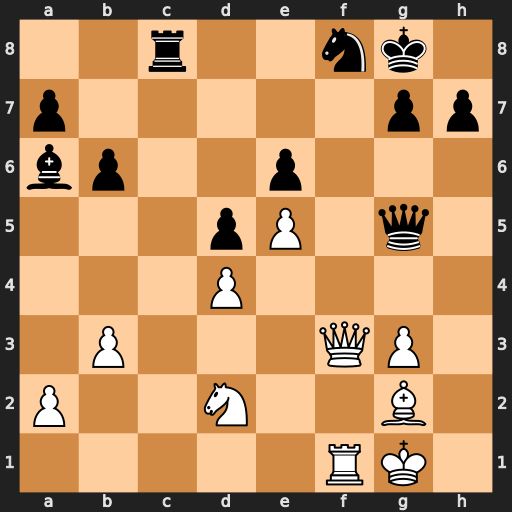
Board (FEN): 2r2nk1/p5pp/bp2p3/3pP1q1/3P4/1P3QP1/P2N2B1/5RK1
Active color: w
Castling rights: -
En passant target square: -
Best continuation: Qf7+ Kh8 Qxf8+ Rxf8 Rxf8#